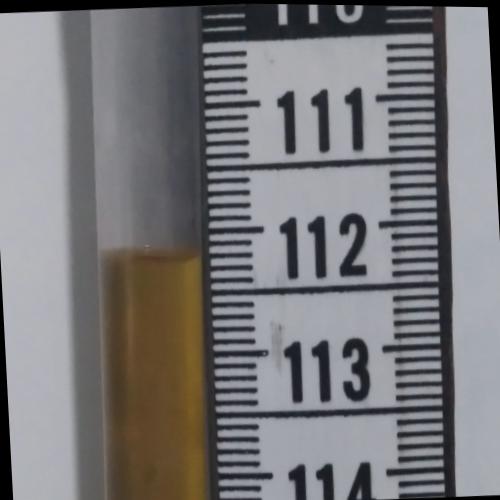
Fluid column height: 112.2 cm